Question: I have created two dropdown list on html page. That's working fine on IE 10, IE 9 , IE 8 and other browser such that Firefox, Chrome , Opera, Safari but not work on IE 7. On IE 7 it hide behind another dropdown list, see image

Line of code are given below
HTML code
'''
<html>
<head>
<title>Index</title>
<link href="../../Content/dd1.css" rel="stylesheet" type="text/css" />
</head>
<body style="background-color: #4876b9;">
<table style="">
<tr>
<td>
<select id="ItemList1" name="ItemList1" style="width: 240px; position: relative;
z-index: 0;">
<option value="" tooltipdata="">Item 1</option>
<option value="" tooltipdata="">Item 2</option>
<option value="" tooltipdata="">Item 3</option>
<option value="" tooltipdata="">Item 4</option>
<option value="" tooltipdata="">Item 5</option>
</select>
</td>
</tr>
<tr>
<td>
<select id="ItemList2" name="Application" style="width: 240px;">
<option value="" tooltipdata="">Item 6</option>
<option value="" tooltipdata="">Item 7</option>
<option value="" tooltipdata="">Item 8</option>
<option value="" tooltipdata="">Item 9</option>
<option value="" tooltipdata="">Item 10</option>
</select>
</td>
</tr>
</table>
<script src="@Url.Content("~/Scripts/jquery-1.7.1.min.js")" type="text/javascript"></script>
<script src="@Url.Content("~/Scripts/dropdown/jquery.dd.js")" type="text/javascript"></script>
<script language="javascript" type="text/javascript">
$(document).ready(function () {
jQuery.noConflict();
jQuery("#ItemList1").msDropDown({ mainCSS: 'dd2' });
jQuery("#ItemList2").msDropDown({ mainCSS: 'dd2' });
});
</script>
</body>
</html>
'''
Dropdown List CSS (dd1.css)
'''
.dd2
{
text-align: left;
background-color: #E5E5E5;
font-family: TradeGothic;
font-style: oblique;
font-size: 14px;
color: #000000;
position: relative;
}
.dd2 .ddTitle
{
text-indent: 0;
cursor: default;
overflow: hidden;
height: 25px;
}
.dd2 .ddTitle span.arrow
{
background: transparent url(../../Content/icon-arrow.gif) no-repeat 0 0;
float: right;
display: inline-block;
width: 25px;
height: 25px;
cursor: pointer;
position: relative;
}
.dd2 .ddTitle span.ddTitleText
{
text-indent: 1px;
overflow: hidden;
line-height: 25px;
margin-left: 5px;
font-family: TradeGothic;
font-style: oblique;
font-size: 14px;
}
.dd2 .ddTitle span.ddTitleText img
{
}
.dd2 .ddTitle img.selected
{
vertical-align: top;
}
.dd2 .ddChild
{
position: absolute;
background-color: #fff;
border: 1px solid #e5e5e5;
border-top: none;
display: none;
margin: 0;
width: auto;
overflow: auto;
overflow-x: hidden !important;
font-size: 14px;
}
.dd2 .ddChild .opta a, .dd2 .ddChild .opta a:visited
{
padding-left: 10px;
}
.dd2 .ddChild a
{
display: block;
text-decoration: none;
color: #000;
overflow: hidden;
white-space: nowrap;
cursor: pointer;
padding-left: 10px;
padding-top: 1px;
margin-bottom: 0px;
height: 25px;
line-height: 25px;
}
.dd2 .ddChild a:hover
{
background-color: #d21c1c;
color: #fff;
}
.dd2 .ddChild a img
{
border: 0;
padding: 0 2px 0 0;
vertical-align: middle;
}
.dd2 .borderTop
{
border-top: 1px solid #c3c3c3 !important;
}
.dd2 .noBorderTop
{
border-top: none 0 !important;
}
'''
<URL>
Question: What change is required to make it run on IE7 as in shown other browsers?
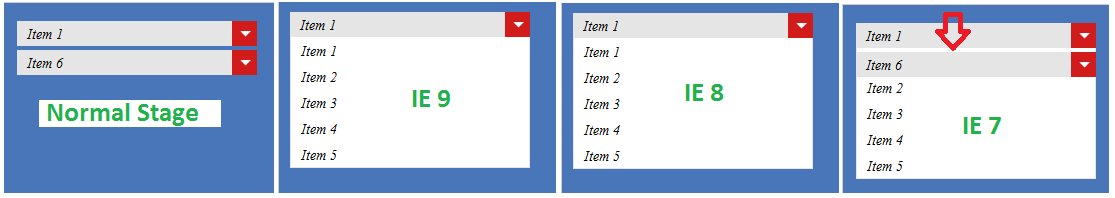
Answer: Try setting 'position:relative' to your selector's parent. I think you probably get an IE7 position bug. You can retrieve more info about that bug <URL>.